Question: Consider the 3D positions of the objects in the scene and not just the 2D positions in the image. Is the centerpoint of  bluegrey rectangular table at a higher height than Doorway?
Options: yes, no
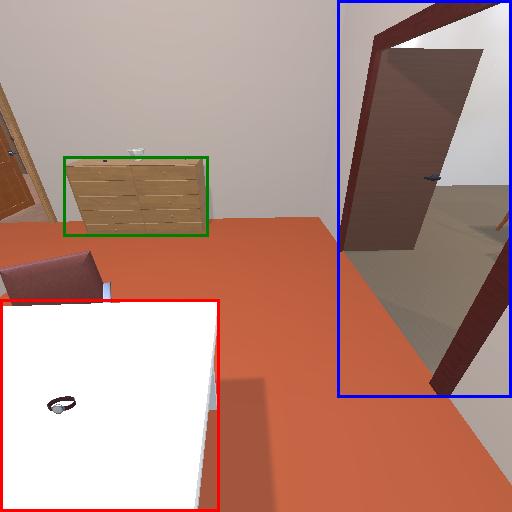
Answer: yes